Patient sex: M
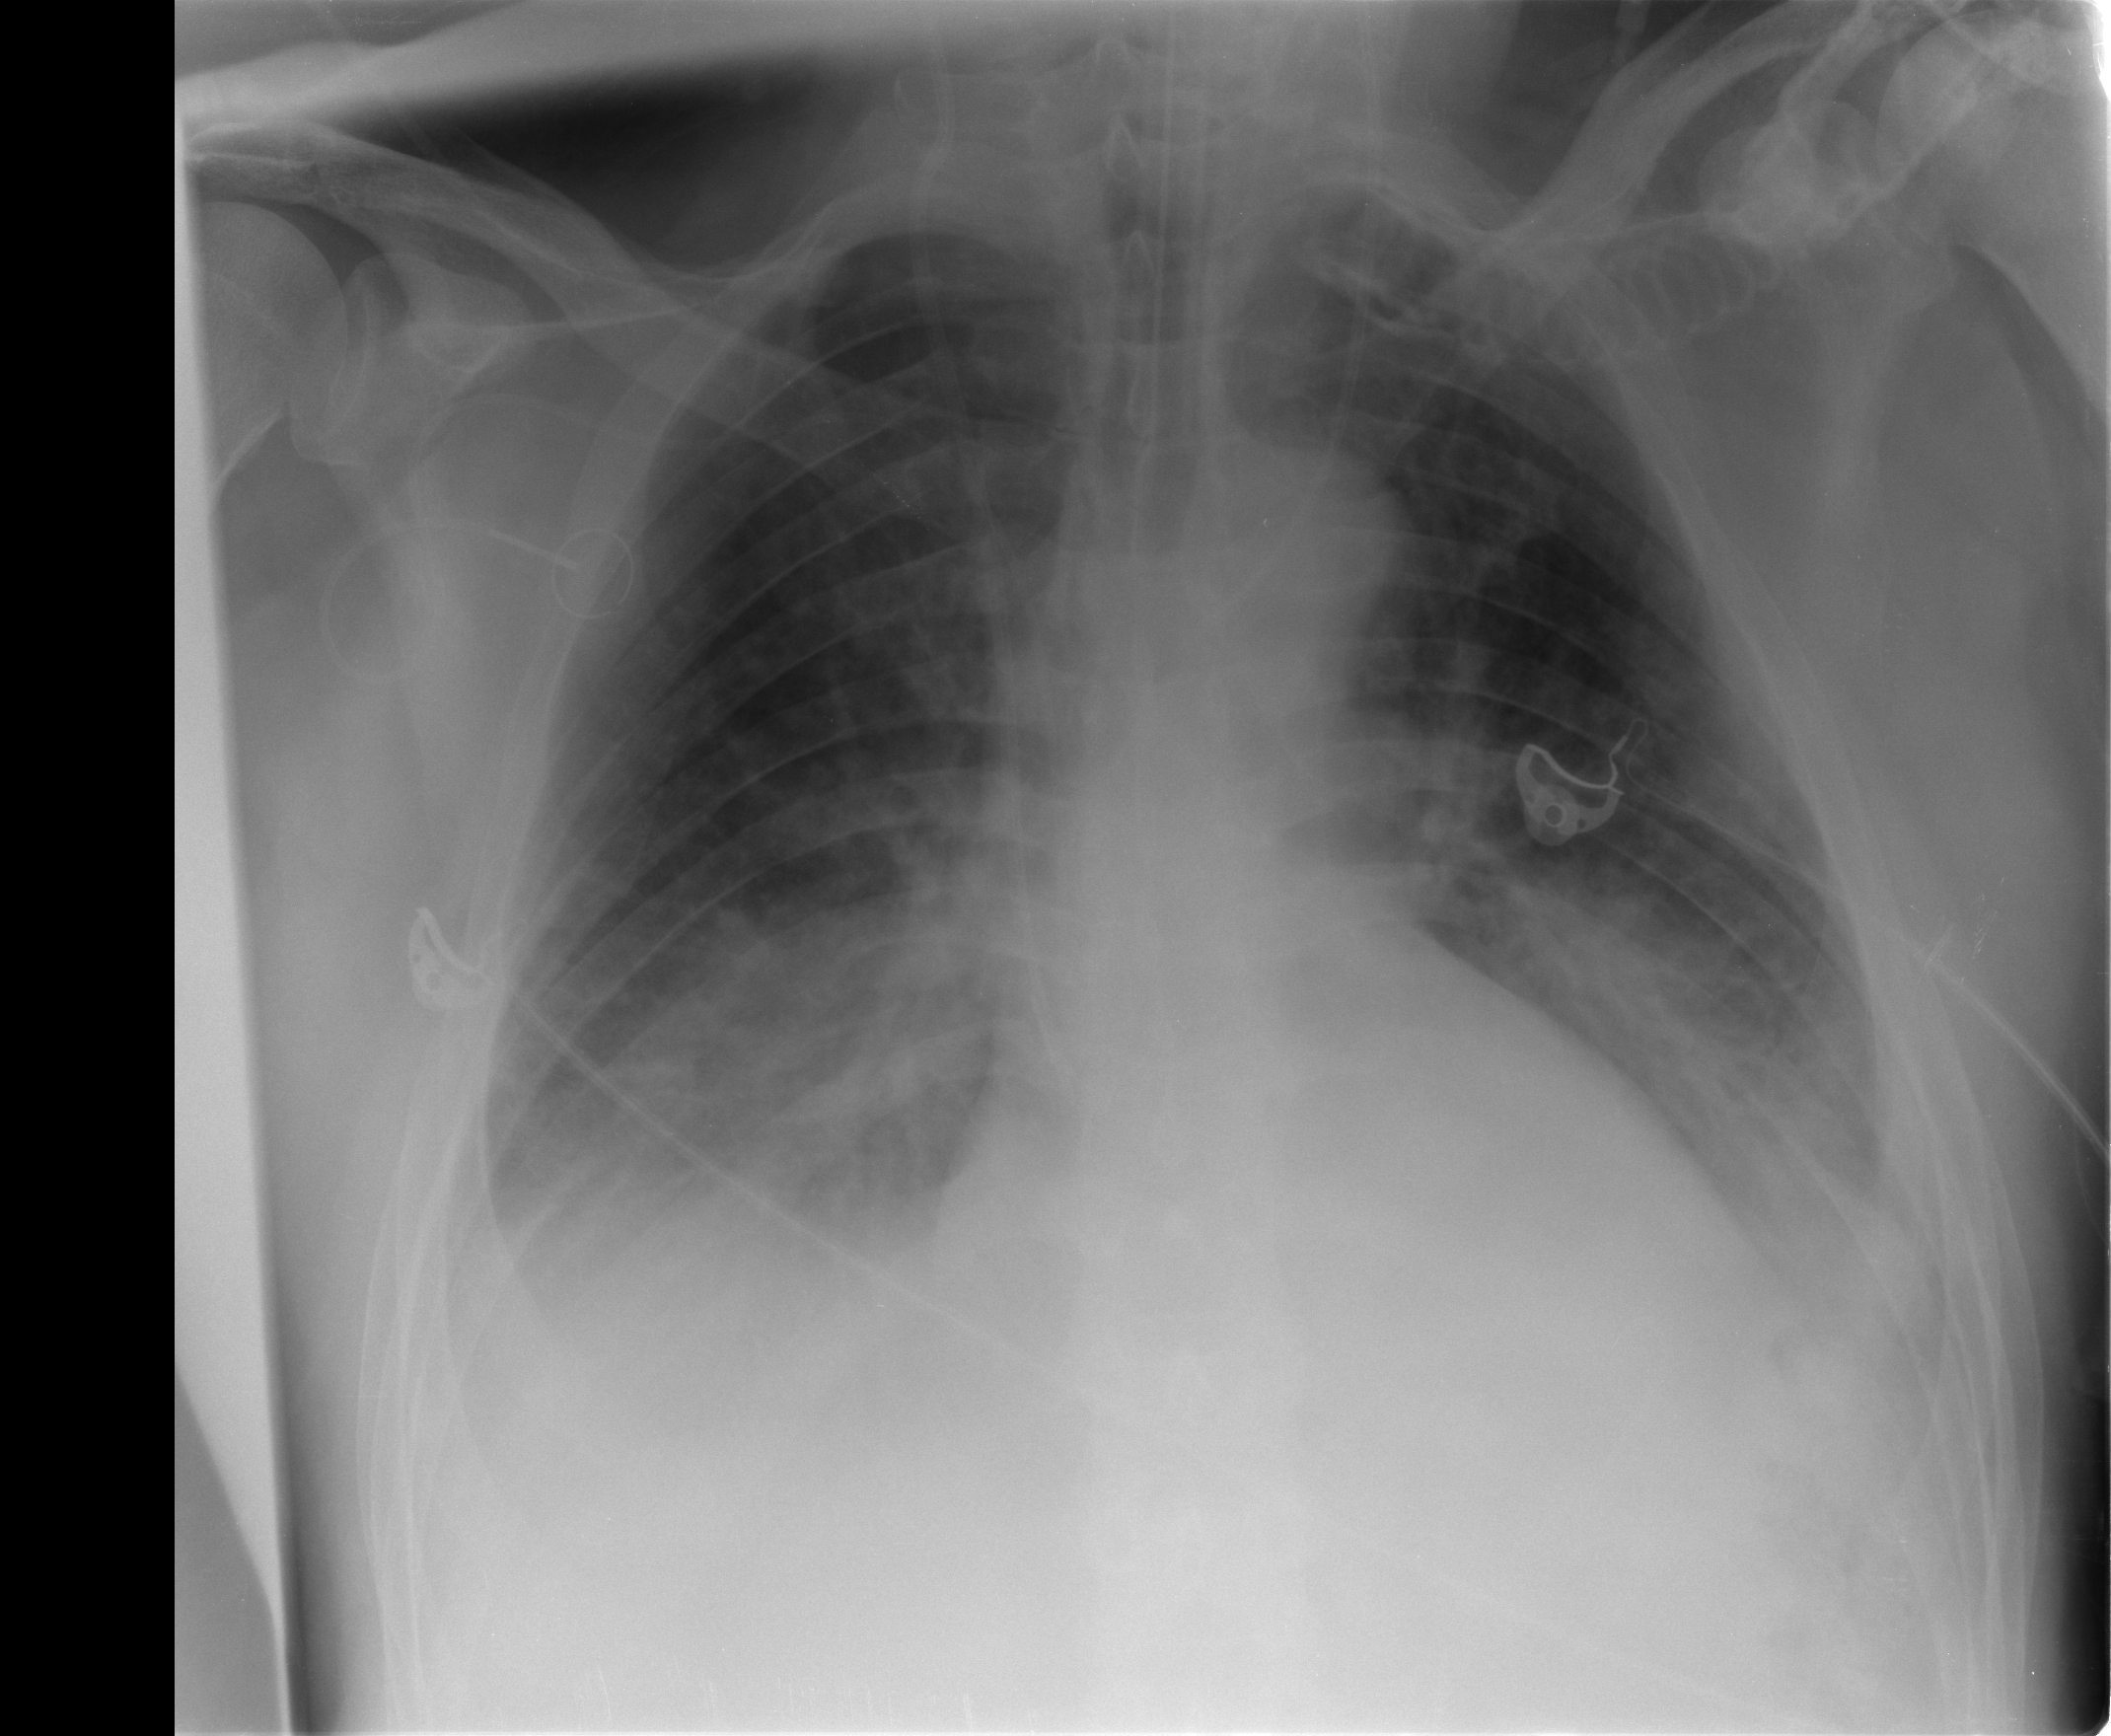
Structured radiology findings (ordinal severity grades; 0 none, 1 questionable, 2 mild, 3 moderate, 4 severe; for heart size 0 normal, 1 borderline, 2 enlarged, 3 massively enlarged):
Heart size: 1
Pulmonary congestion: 2
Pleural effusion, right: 2
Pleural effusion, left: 1
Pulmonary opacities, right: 2
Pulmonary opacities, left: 2
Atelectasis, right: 2
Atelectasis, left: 2